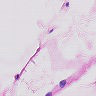
Metastatic tissue present: no